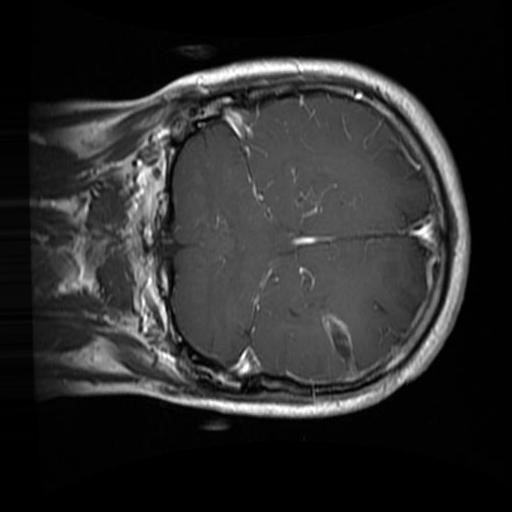
Label: brain_glioma